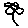
Label: flower